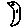
Label: moon